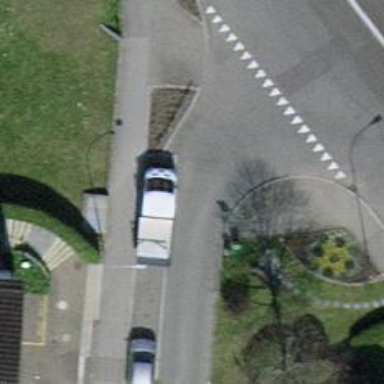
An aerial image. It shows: Residential road with asphalt surface and marked parallel parking on the left lane.